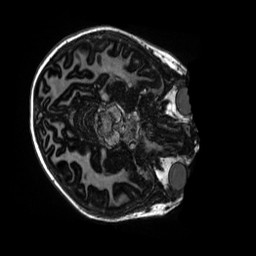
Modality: MP2RAGE
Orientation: axial
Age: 10
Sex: female
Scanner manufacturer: siemens
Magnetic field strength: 3 T
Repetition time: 4 s
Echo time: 0.00303 s